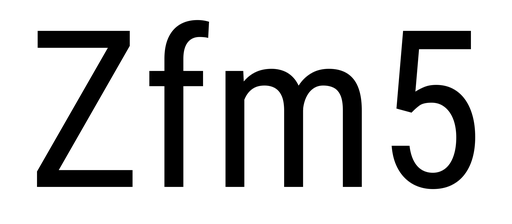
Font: Roboto_Condensed_Regular